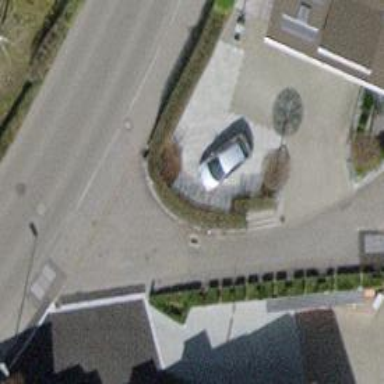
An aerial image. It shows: Hedge acting as barrier.